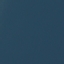
Land use / land cover class: SeaLake